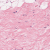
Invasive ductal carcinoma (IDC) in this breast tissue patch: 0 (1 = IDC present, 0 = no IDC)